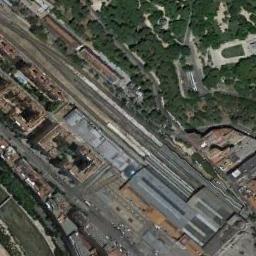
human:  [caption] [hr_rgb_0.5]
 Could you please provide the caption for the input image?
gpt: The railway station is next to some buildings and trees .

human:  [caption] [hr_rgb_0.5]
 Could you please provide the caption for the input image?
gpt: The railway station has some railways and buildings and a forest is next to the railway station .

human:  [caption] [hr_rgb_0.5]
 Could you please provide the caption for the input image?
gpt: A nice suburban railway station .

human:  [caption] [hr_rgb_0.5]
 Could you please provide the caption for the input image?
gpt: There are many buildings beside the railway station .

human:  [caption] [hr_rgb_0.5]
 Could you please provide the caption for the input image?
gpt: There are many green trees and some brown buildings near the railway station .